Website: apple
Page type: billing-address
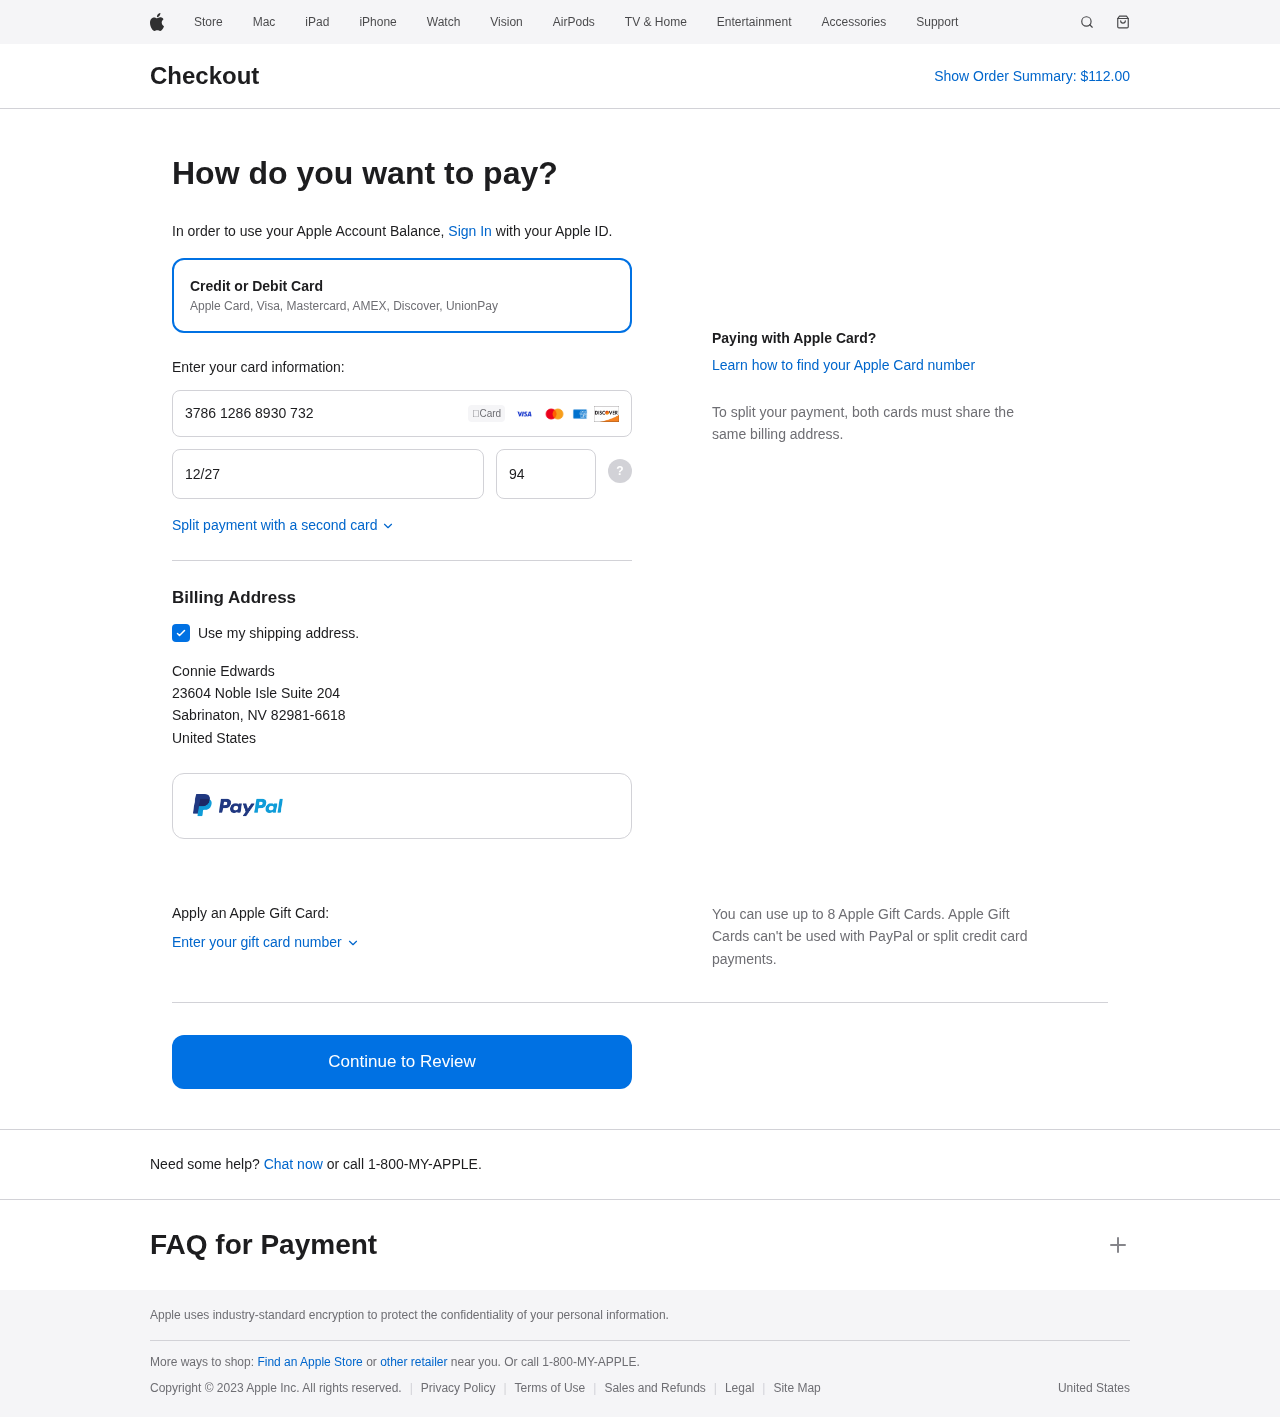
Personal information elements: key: PII_CARD_CVV
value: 9423
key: PII_CARD_EXPIRY
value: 12/27
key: PII_CARD_NUMBER
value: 3786 1286 8930 732
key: PII_CITY
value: Sabrinaton
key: PII_COUNTRY
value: United States
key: PII_FULLNAME
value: Connie Edwards
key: PII_POSTCODE_FULL
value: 82981-6618
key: PII_STATE_ABBR
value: NV
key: PII_STREET
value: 23604 Noble Isle Suite 204
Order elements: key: ORDER_TOTAL
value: $112.00